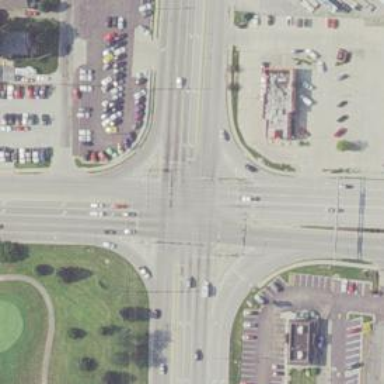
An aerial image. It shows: Footway with asphalt surface and marked with lines for crossing.